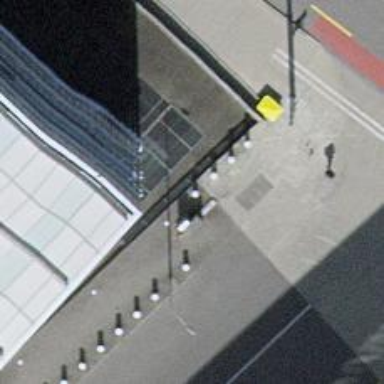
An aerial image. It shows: Bollard.